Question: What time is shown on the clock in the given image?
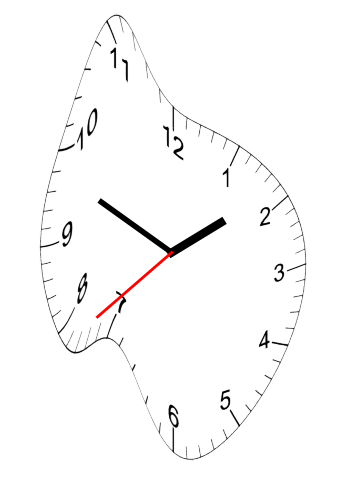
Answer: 01:48:38